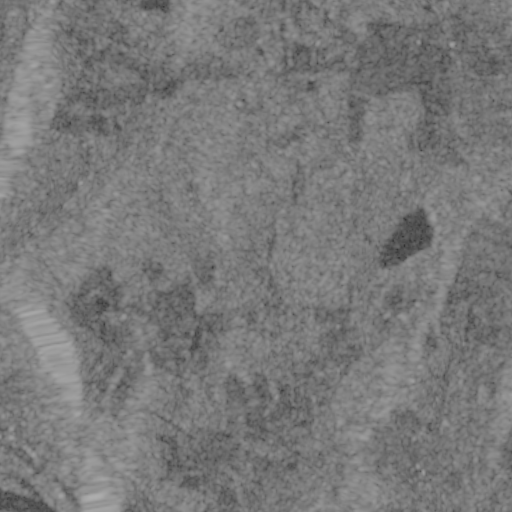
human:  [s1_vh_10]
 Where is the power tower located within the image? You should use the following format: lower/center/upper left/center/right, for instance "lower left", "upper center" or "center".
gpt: The power tower is located in the lower left of the image.
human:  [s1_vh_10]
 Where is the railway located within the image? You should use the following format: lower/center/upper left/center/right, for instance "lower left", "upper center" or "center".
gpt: The railway is located in the lower of the image.
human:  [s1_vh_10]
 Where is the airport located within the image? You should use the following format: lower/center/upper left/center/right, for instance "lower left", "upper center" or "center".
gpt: There is no airport in the image.

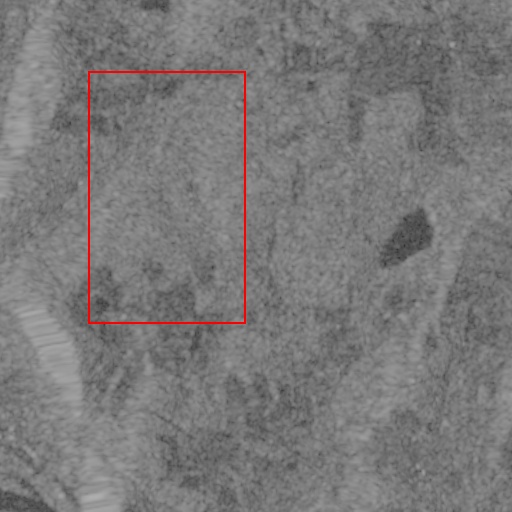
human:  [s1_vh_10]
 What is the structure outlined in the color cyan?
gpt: There is no cyan outline.
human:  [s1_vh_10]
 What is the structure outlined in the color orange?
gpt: There is no structure outlined in orange.